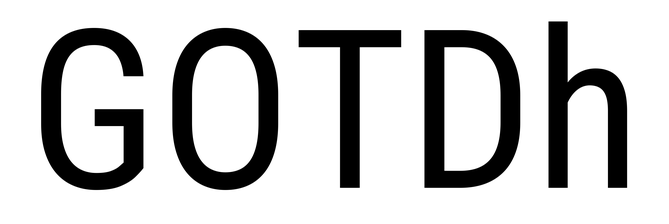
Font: Roboto_Condensed_Regular